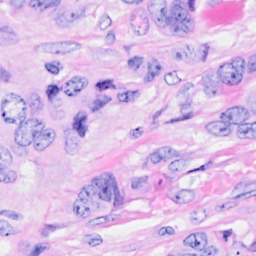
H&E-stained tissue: Breast